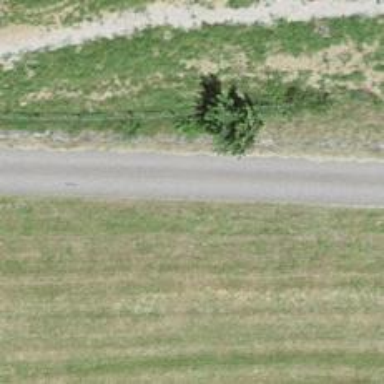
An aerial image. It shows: Well-maintained track road with grade 1 tracktype.